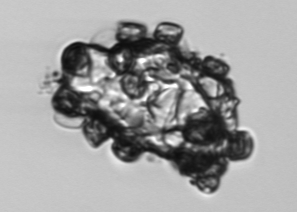
Label: Delphineis